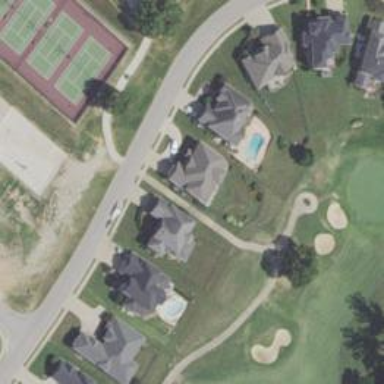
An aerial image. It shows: Path used for both walking and golf.